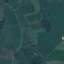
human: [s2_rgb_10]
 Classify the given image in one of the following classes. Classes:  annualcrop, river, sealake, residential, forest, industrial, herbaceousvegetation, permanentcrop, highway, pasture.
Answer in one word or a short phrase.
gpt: Pasture